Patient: sex F, age 56
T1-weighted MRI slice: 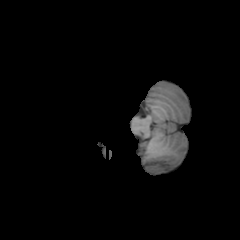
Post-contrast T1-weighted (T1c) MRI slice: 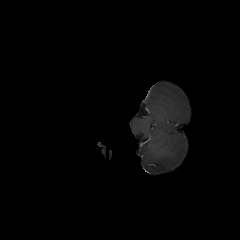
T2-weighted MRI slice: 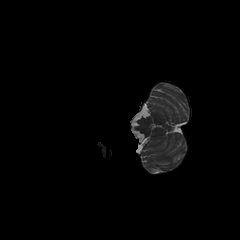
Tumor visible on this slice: no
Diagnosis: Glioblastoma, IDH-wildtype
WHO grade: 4